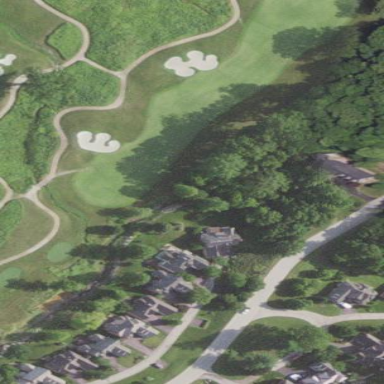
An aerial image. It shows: Grassy area designated as golf fairway.